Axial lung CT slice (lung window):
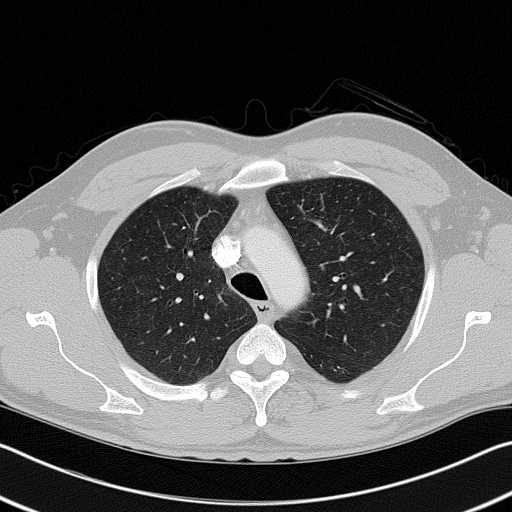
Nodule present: no